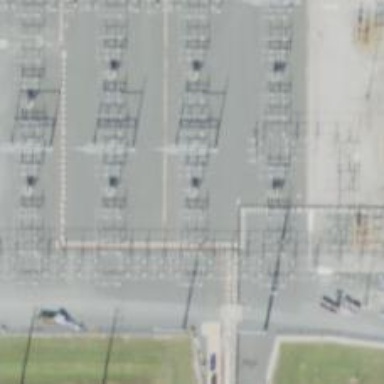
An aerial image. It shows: Switch used for power control.